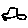
Label: car